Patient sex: M
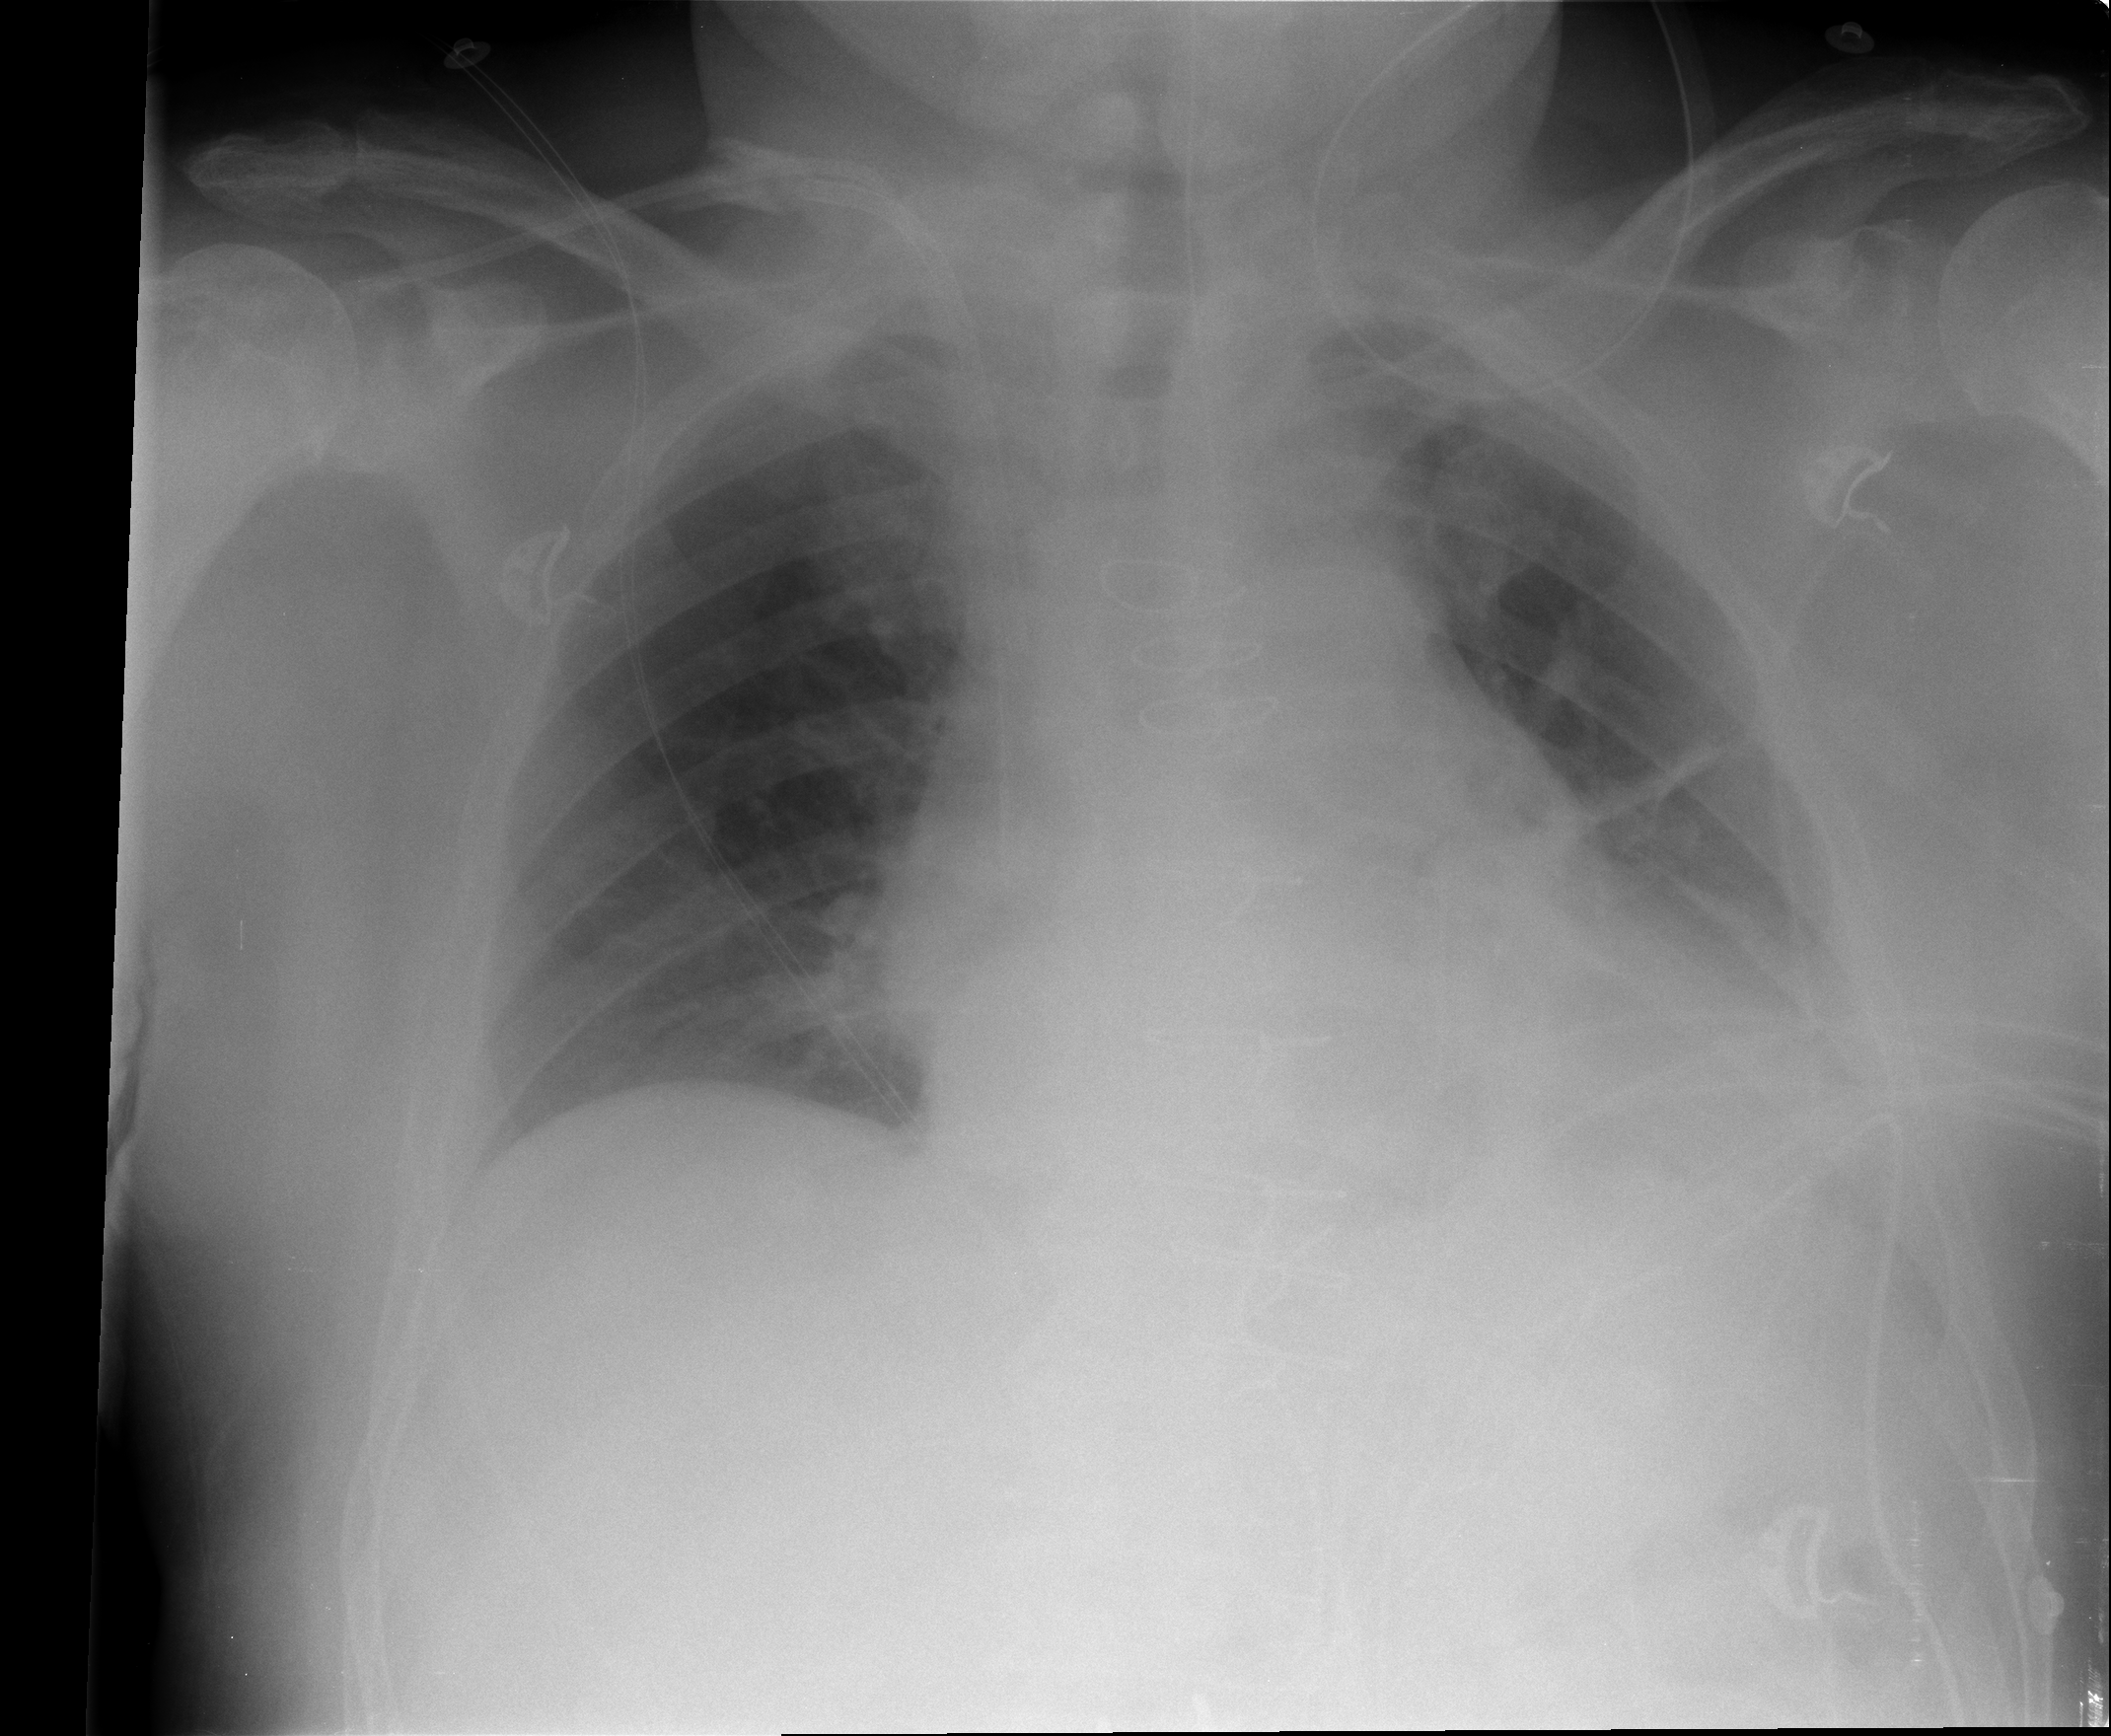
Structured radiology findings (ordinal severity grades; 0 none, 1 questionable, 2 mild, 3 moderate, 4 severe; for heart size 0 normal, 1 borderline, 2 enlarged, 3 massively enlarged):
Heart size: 0
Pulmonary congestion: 0
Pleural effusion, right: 0
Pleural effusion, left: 2
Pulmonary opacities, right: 0
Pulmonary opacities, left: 0
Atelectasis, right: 0
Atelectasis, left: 2